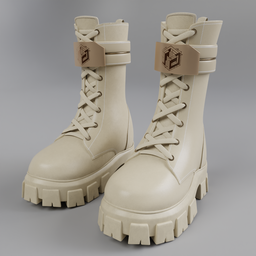
Label: people